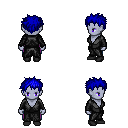
a pixel art fantasy rpg character, female body template, dark elf, purple skin, gray robe, magenta pants, blue bedhead hairstyle, black shoes, four views (front, back, left, right), 2x2 character sprite sheet, small pixel art, hard edges, no anti-aliasing